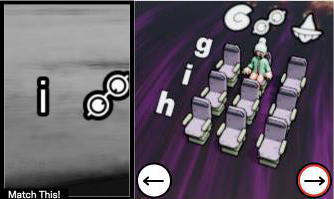
Task: seats
Answer: no